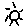
Label: sun